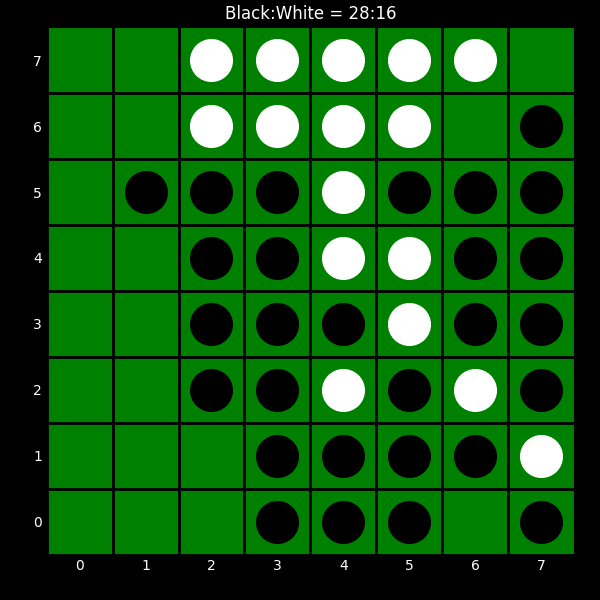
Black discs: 28
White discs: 16